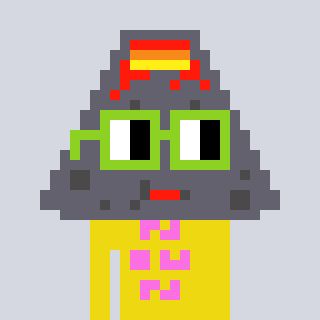
a pixel art character with square light green glasses, a volcano-shaped head and a yellow-colored body on a cool background